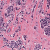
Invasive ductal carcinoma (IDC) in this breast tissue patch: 1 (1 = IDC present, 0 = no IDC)